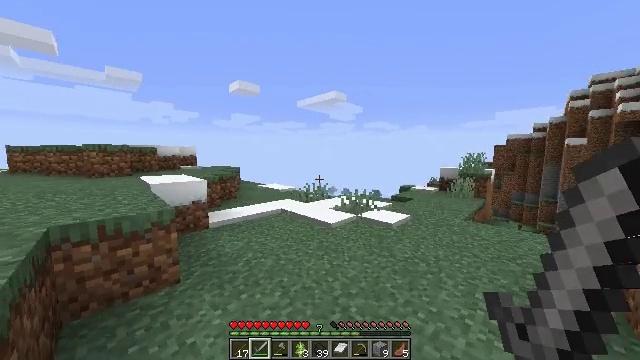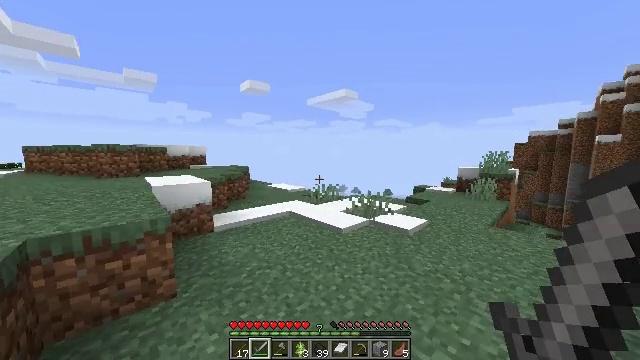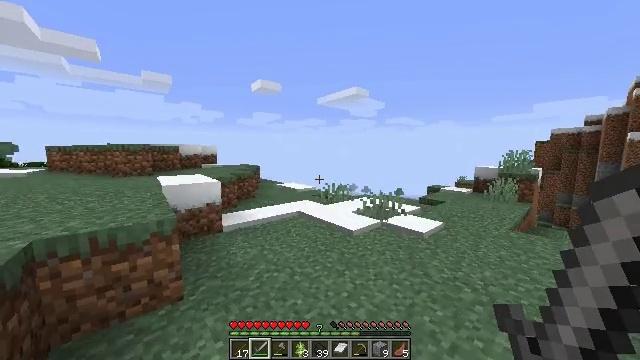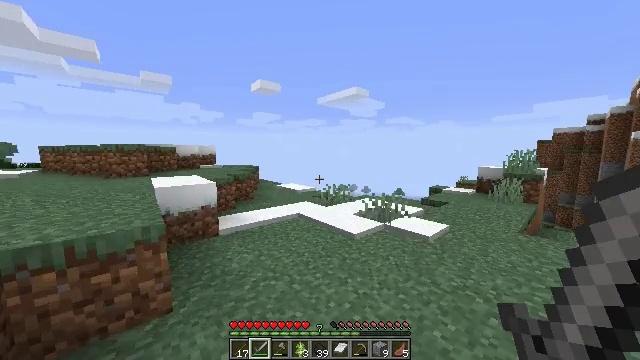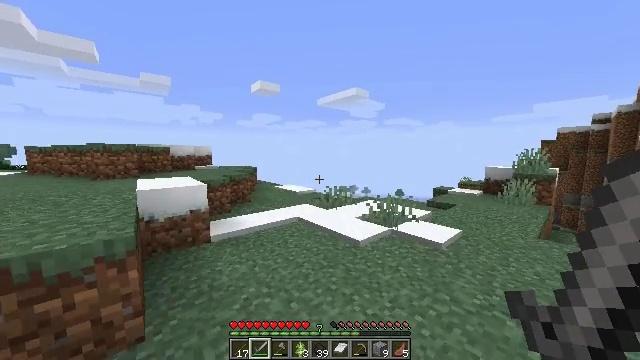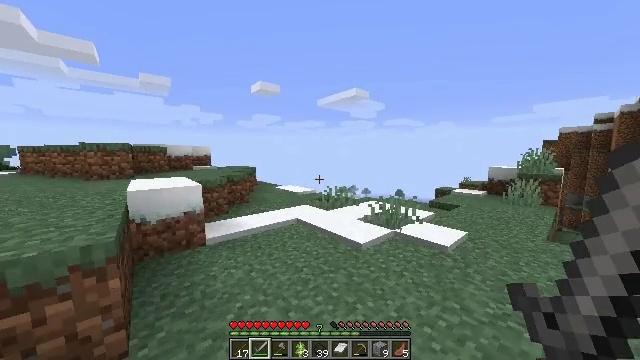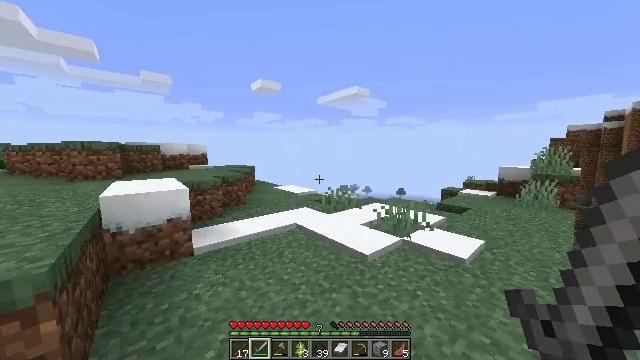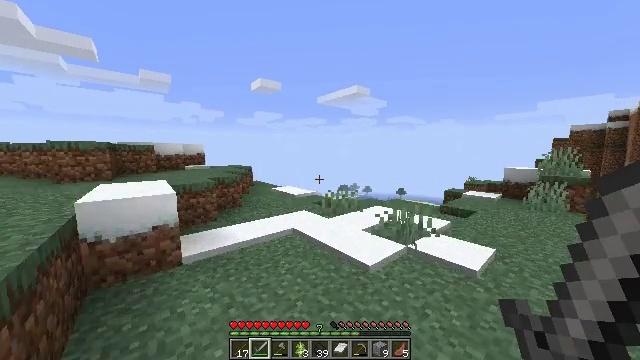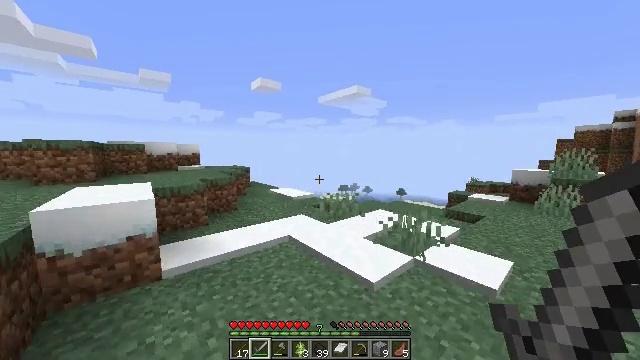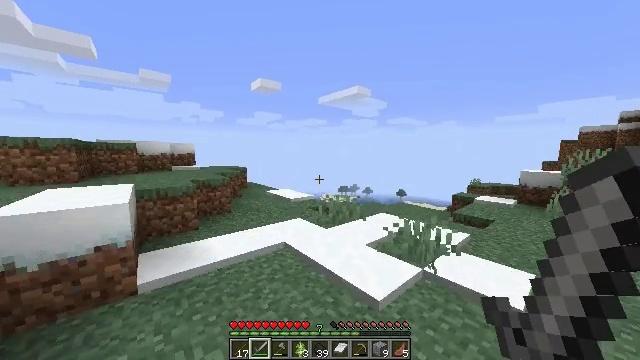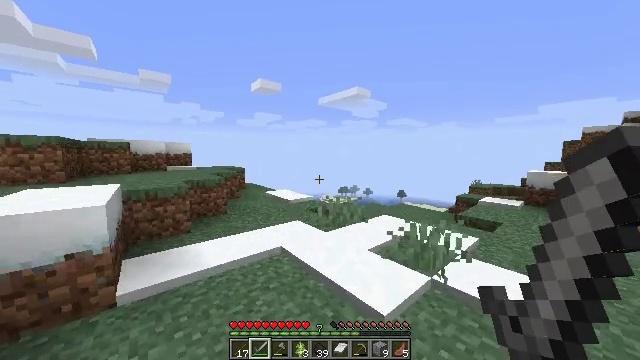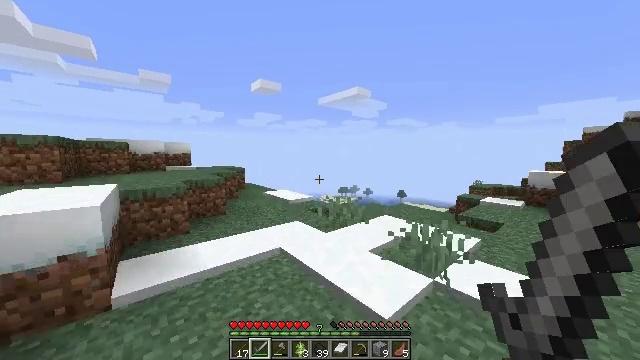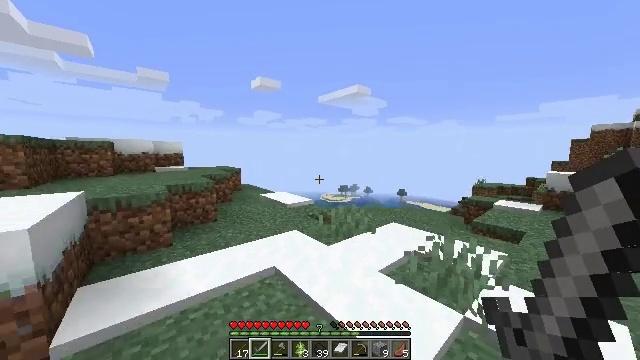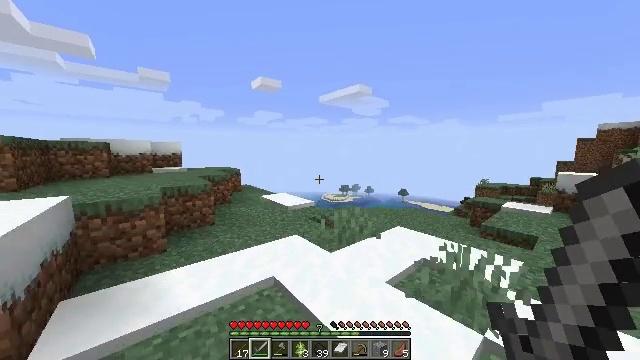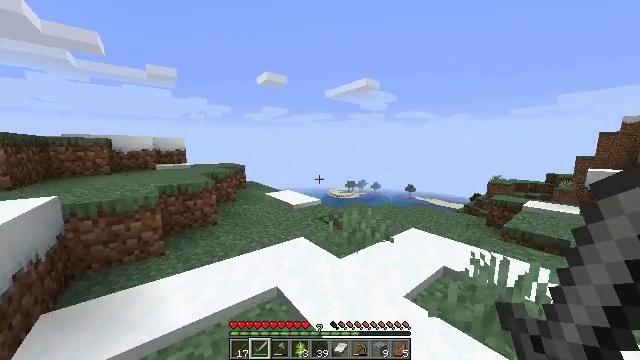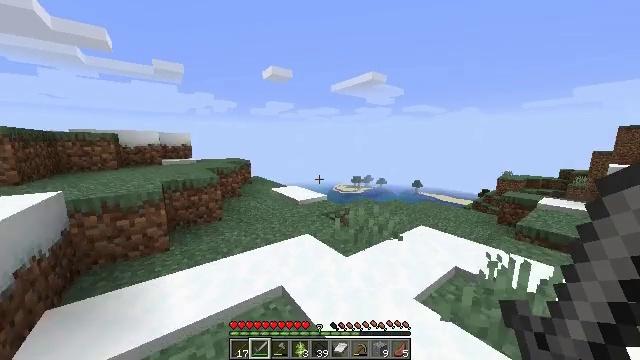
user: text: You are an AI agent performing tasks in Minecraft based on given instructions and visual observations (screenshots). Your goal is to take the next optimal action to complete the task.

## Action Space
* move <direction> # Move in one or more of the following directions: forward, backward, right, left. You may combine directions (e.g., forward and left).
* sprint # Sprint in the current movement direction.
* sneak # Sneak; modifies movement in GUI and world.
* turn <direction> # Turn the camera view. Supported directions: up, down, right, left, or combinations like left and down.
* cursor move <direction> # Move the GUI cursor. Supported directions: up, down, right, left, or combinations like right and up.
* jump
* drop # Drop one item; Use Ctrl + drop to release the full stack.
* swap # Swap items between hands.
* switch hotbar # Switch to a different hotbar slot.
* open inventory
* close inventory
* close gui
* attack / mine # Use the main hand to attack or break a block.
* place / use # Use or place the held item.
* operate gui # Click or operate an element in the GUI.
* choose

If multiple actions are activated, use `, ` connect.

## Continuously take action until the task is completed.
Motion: motion action
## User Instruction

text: Gather oak leaves by attacking.
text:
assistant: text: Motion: move forward, sprint, turn left
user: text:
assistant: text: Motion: move forward, sprint, turn left
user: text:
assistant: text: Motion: move forward, sprint
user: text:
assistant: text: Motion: move forward, sprint
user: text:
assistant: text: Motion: move forward, sprint
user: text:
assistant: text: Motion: move forward, sprint
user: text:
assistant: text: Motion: move forward, sprint
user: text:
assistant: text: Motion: move forward, sprint
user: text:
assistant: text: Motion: move forward, sprint
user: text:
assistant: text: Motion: move forward, sprint
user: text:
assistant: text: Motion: move forward, sprint
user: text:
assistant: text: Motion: move forward, sprint
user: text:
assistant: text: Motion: move forward, sprint
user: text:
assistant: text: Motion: move forward, sprint, turn left and down
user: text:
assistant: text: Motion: move forward, sprint, turn left and down
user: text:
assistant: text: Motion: move forward, sprint, turn left and down
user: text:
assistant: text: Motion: move forward, sprint, turn down
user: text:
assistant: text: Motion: move forward, sprint, turn down
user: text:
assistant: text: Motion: move forward, sprint
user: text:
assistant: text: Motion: move forward, sprint
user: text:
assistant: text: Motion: move forward, sprint
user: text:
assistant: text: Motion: move forward, sprint, turn right
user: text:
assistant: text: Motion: move forward, sprint, turn right
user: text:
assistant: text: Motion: no_op
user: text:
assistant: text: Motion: turn right
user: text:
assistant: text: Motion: turn right
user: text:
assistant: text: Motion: turn right
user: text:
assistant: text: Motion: no_op
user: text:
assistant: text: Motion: no_op
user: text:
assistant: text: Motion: no_op